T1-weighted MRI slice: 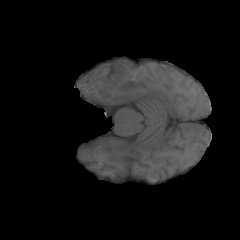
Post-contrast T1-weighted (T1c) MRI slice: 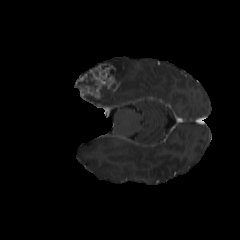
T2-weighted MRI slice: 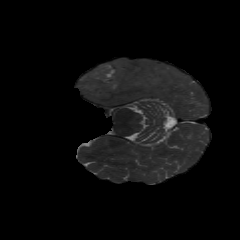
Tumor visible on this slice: yes